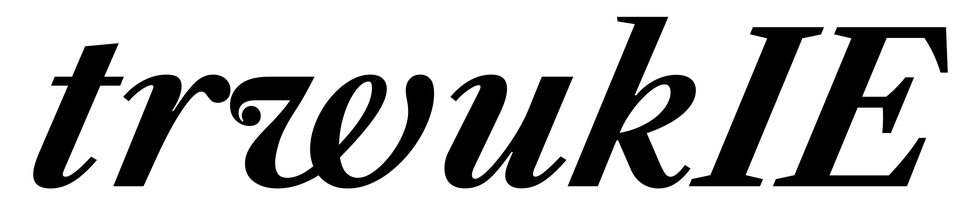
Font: LibreCaslonText-Italic_Bold_Italic